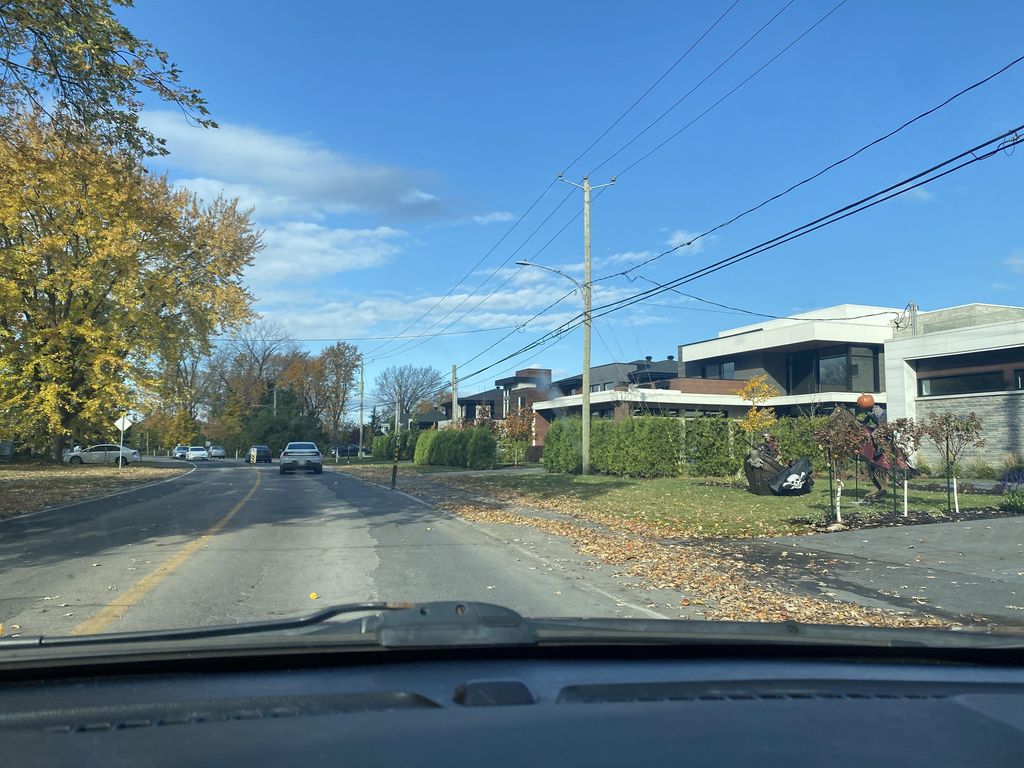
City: montreal